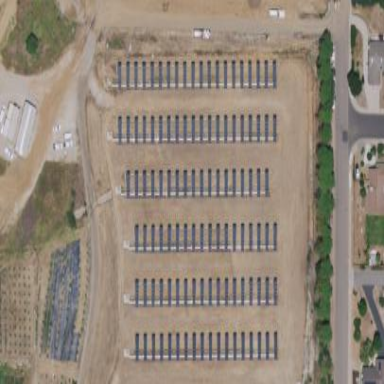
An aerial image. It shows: Solar power generator using photovoltaic method with solar photovoltaic panel types.